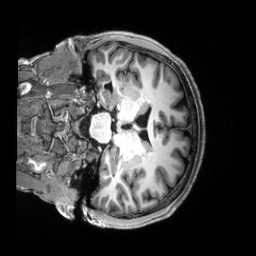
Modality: T1w
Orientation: coronal
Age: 20
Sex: male
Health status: healthy
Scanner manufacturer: siemens
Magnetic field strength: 3 T
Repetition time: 2.5 s
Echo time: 0.00222 s